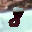
Label: 8